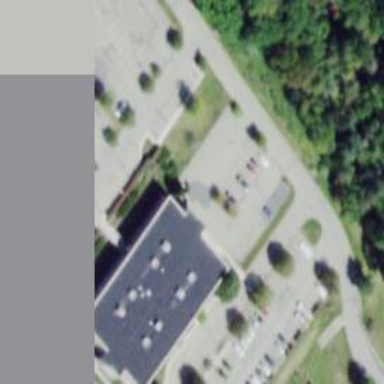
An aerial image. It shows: Hospital building with flat roof.